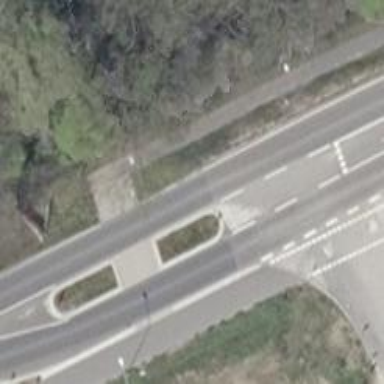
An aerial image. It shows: Unmarked road crossing with markings.